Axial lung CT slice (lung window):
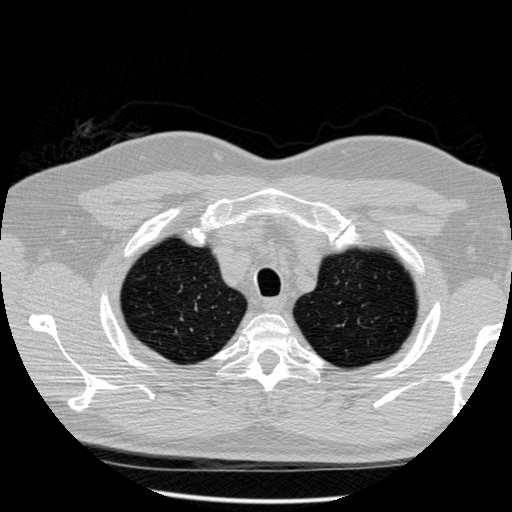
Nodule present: no